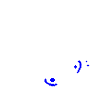
Particle: pion